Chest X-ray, PA view. Patient: 28 years old, sex M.
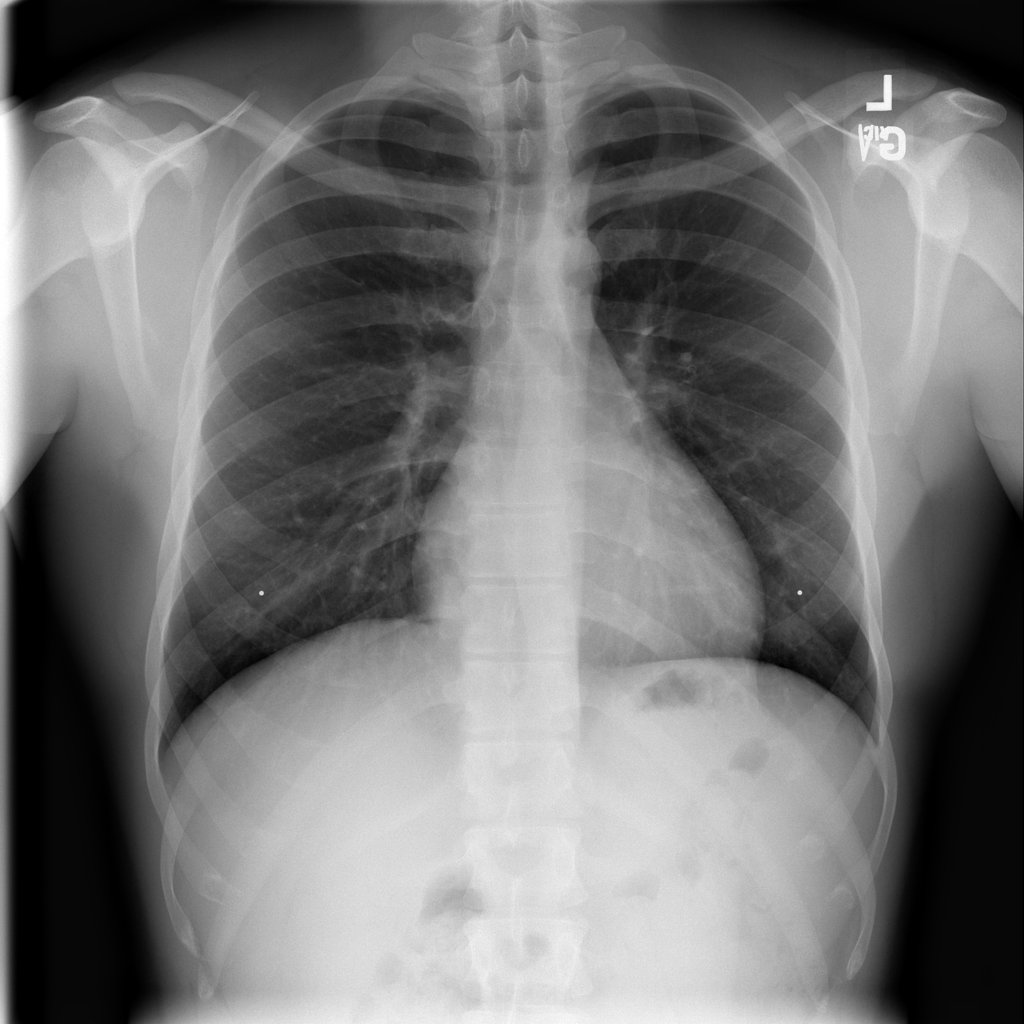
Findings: No Finding